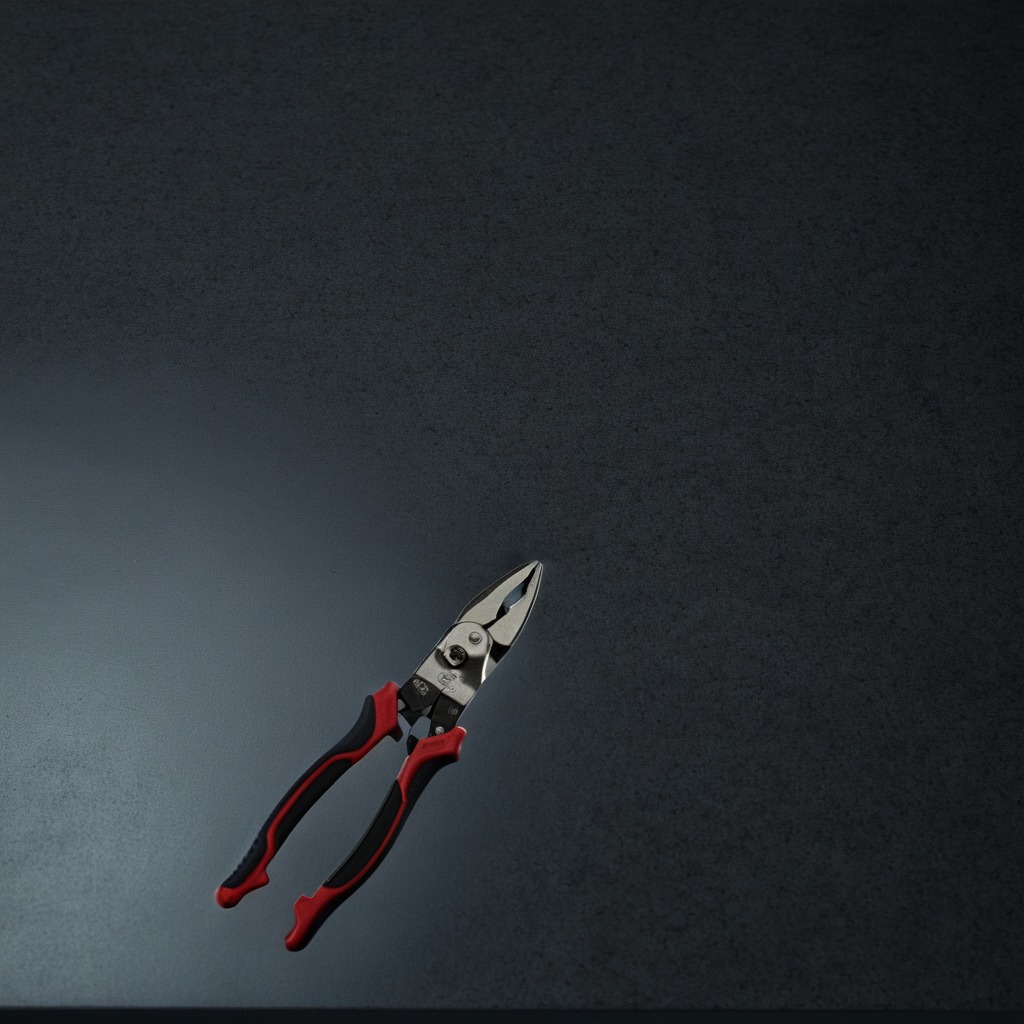
A plier lies on the clean granite table inside a workshop at night dim ambient light soft shadows worn but